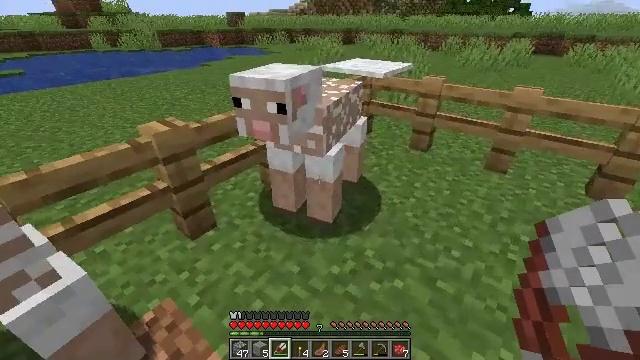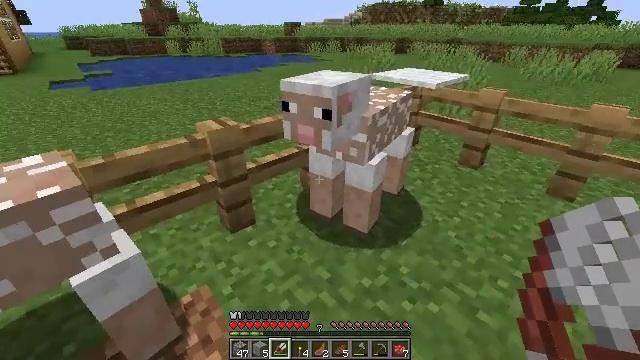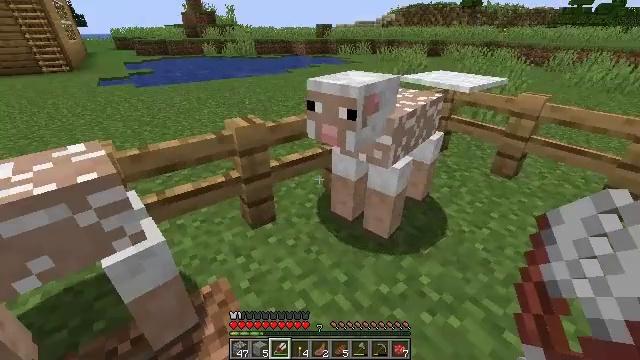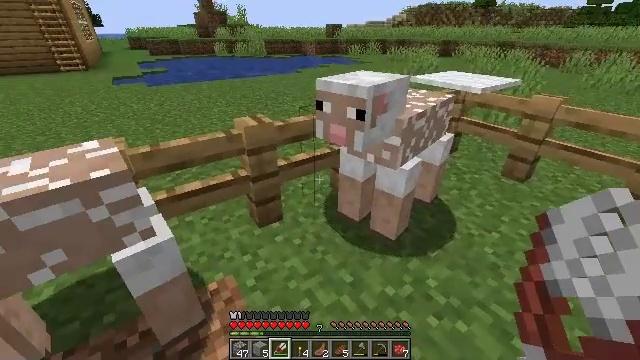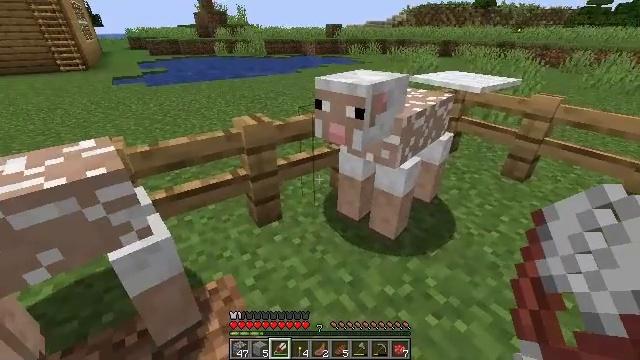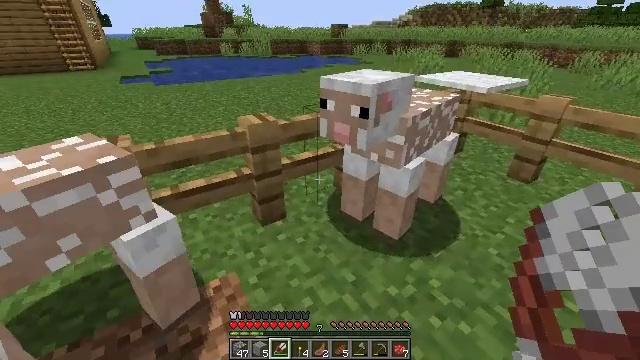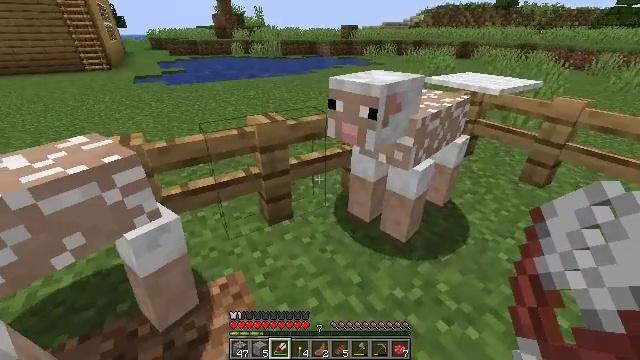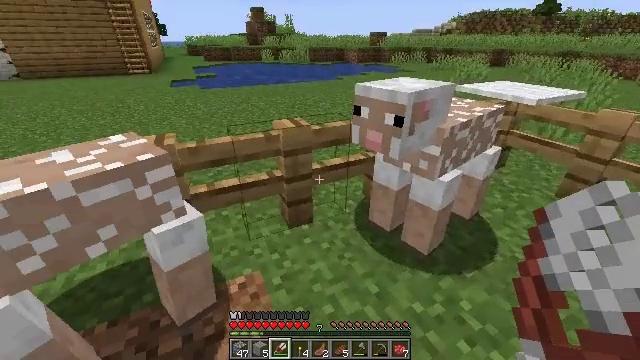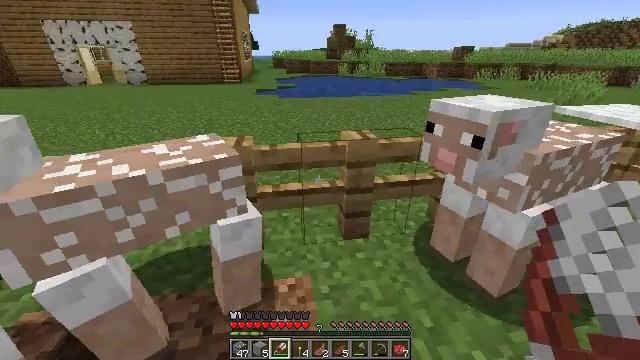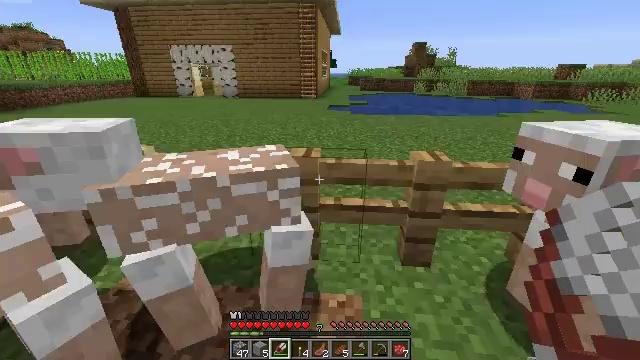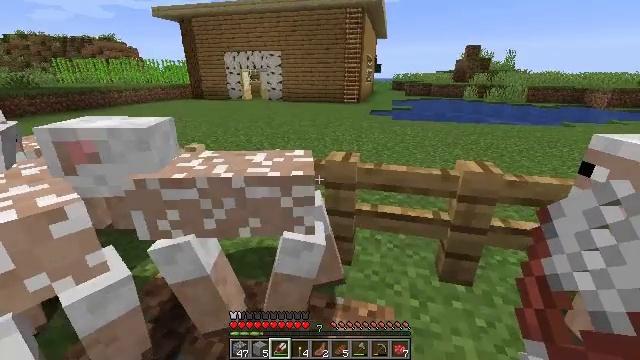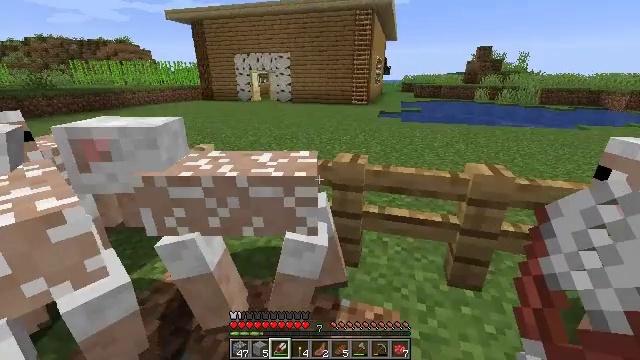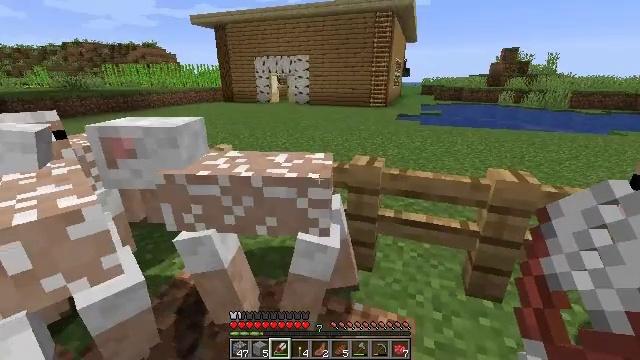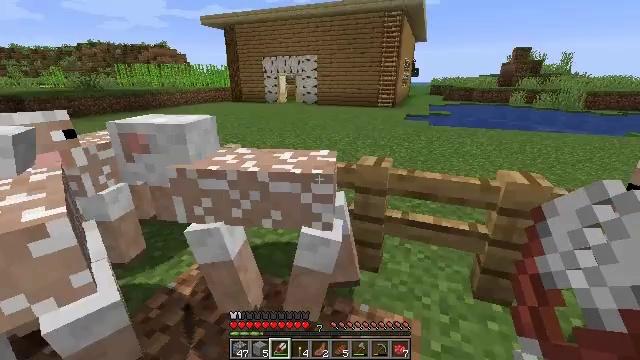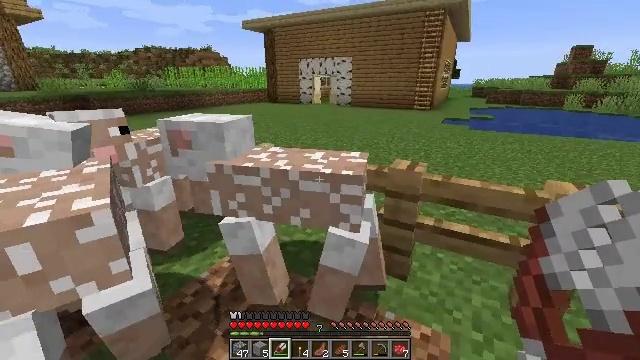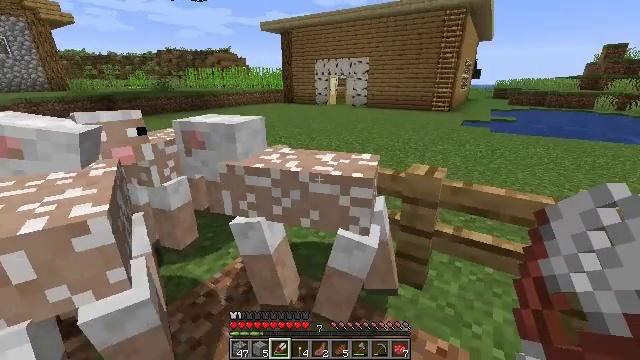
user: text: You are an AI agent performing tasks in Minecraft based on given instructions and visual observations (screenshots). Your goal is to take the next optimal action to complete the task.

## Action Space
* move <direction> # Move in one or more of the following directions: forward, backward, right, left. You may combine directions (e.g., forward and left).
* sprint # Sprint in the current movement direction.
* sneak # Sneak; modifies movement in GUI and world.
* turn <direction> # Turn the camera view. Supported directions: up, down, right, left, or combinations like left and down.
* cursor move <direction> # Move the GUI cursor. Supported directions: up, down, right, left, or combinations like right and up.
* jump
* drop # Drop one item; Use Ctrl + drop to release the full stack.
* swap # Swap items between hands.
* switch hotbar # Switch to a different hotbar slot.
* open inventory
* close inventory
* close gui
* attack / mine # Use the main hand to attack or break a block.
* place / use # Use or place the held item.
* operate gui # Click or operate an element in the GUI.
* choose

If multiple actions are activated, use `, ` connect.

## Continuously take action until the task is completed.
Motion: motion action
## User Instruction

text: Craft an iron door.
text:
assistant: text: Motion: turn left and up
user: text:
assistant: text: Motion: turn left
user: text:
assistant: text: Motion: turn left
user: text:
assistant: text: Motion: no_op
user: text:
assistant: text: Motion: turn left
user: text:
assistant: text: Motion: turn left
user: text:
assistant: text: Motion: turn left and up
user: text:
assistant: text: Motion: turn left and up
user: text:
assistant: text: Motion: turn left and up
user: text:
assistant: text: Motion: turn left
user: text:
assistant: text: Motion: turn left
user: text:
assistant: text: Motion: turn left
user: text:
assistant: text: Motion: turn left
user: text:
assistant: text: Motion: turn left
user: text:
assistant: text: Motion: move forward, turn left
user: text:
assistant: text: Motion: move forward, turn left
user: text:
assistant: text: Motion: move forward, turn left
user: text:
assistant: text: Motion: move forward, turn left
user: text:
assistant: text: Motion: move forward, turn left
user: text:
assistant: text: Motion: move forward, turn left
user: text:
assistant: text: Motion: turn left
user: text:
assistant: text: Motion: turn left
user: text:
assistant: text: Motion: turn left
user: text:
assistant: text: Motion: turn left
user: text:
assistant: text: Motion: turn left
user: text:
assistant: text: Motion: turn left
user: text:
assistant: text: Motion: turn left
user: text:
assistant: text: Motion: turn left
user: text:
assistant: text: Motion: turn left
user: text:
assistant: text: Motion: turn left